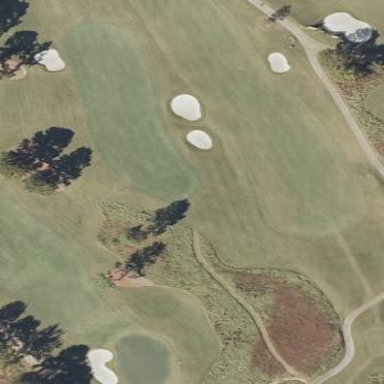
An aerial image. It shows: Scenic golf fairway.